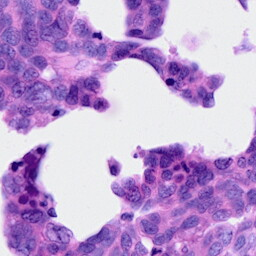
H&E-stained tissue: Ovarian